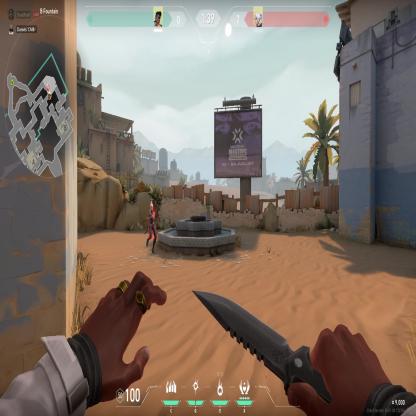
Label: enemy